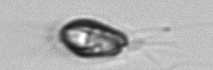
Label: Chrysochromulina